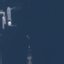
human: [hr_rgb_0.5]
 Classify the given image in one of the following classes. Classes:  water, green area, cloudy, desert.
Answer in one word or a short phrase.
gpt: water